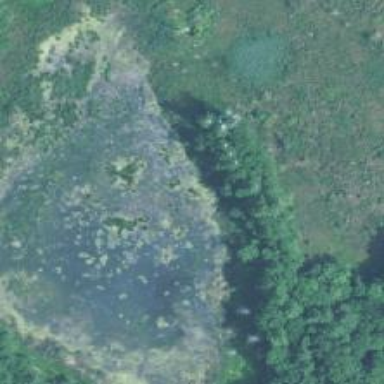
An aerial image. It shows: Serene pond surrounded by nature.